Aerial crown-view tile of a tropical tree (Barro Colorado Island, Panama), acquired 20241014:
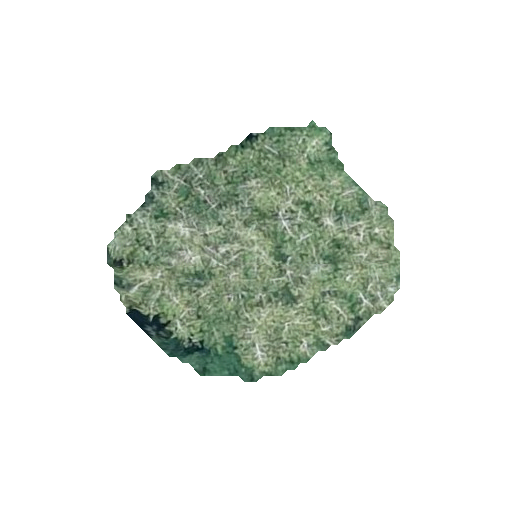
Species: Virola surinamensis
GBIF accepted scientific name: Virola surinamensis
Crown area: 81.129 m²